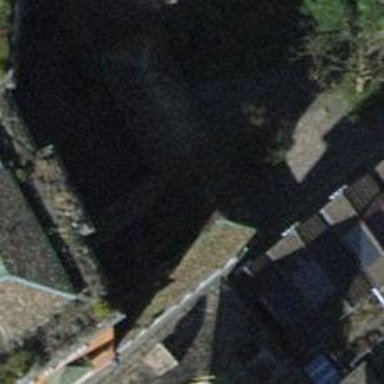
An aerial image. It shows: Museum.